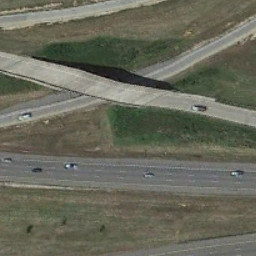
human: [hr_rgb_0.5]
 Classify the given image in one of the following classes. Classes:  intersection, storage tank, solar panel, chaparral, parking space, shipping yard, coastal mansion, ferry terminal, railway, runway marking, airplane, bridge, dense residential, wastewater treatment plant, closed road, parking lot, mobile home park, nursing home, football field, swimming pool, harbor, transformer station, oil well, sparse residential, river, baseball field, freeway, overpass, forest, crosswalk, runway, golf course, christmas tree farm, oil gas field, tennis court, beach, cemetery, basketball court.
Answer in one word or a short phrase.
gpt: overpass